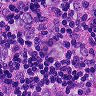
Metastatic tissue present: yes